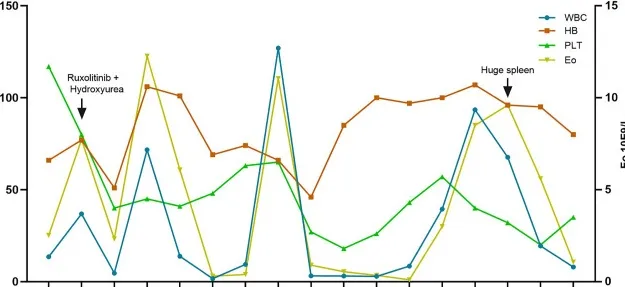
(B) The blood cell changes in patient 2 over the course of the disease. WBC, white blood cells; HB, hemoglobin; PLT, platelet; Eo, eosinophils.
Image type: pathology (immunostaining)